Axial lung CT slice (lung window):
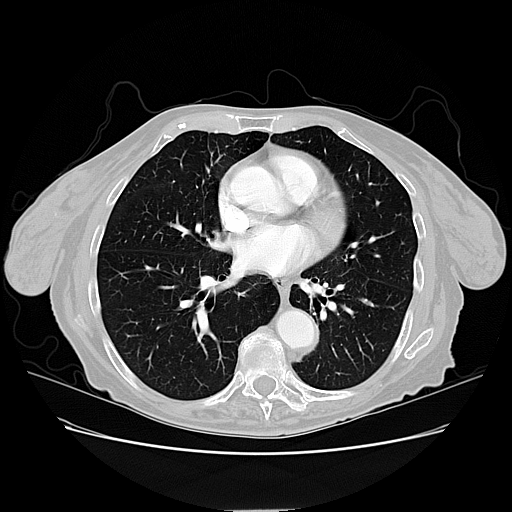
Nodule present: no